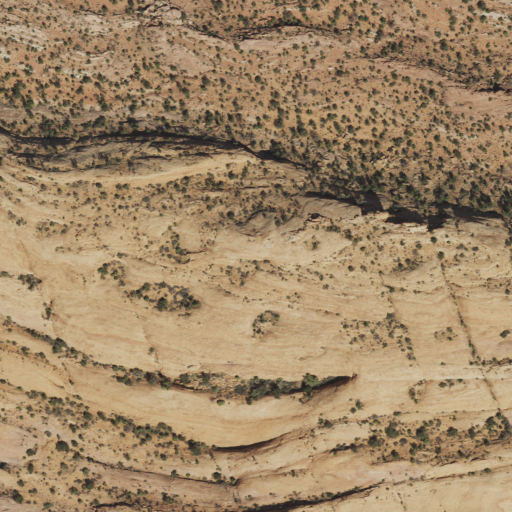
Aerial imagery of mountain in Utah named Upheaval Dome containing shrub, evergreen forest, and barren land